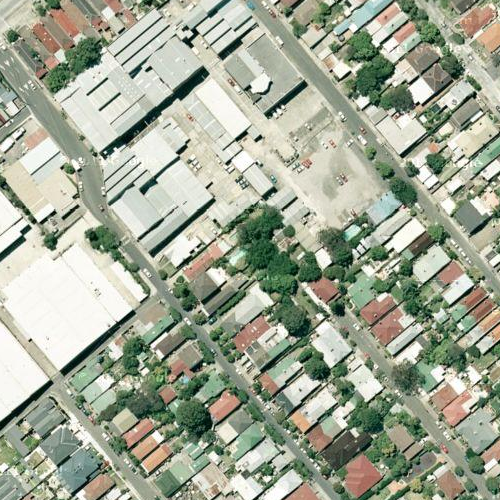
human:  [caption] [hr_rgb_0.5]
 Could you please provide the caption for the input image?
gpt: A residential area with houses arranged neatly and some roads go through this area .

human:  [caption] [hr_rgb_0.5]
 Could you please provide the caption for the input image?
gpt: A residential area with houses arranged neatly while many plants on the roadside .

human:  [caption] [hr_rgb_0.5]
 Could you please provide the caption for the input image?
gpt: Lots of houses with different colors of roofs arranged neatly and a piece of lawn beside .

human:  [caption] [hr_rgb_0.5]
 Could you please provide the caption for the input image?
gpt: A town with many houses arranged neatly and a piece of lawn beside .

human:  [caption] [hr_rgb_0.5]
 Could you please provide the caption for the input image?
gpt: This is a residential area with houses arranged neatly and a piece of lawn beside .